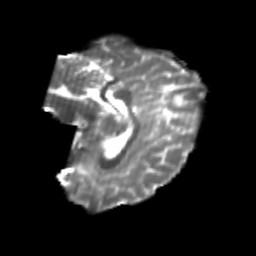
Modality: T2w
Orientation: sagittal
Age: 20
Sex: female
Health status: healthy
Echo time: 0.074 s